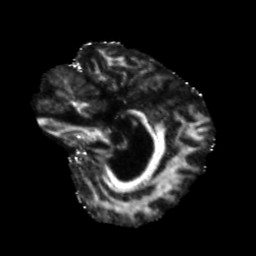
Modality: FA
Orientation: sagittal
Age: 51
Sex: male
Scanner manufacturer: siemens
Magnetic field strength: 3 T
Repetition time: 5.47 s
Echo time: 0.0854 s